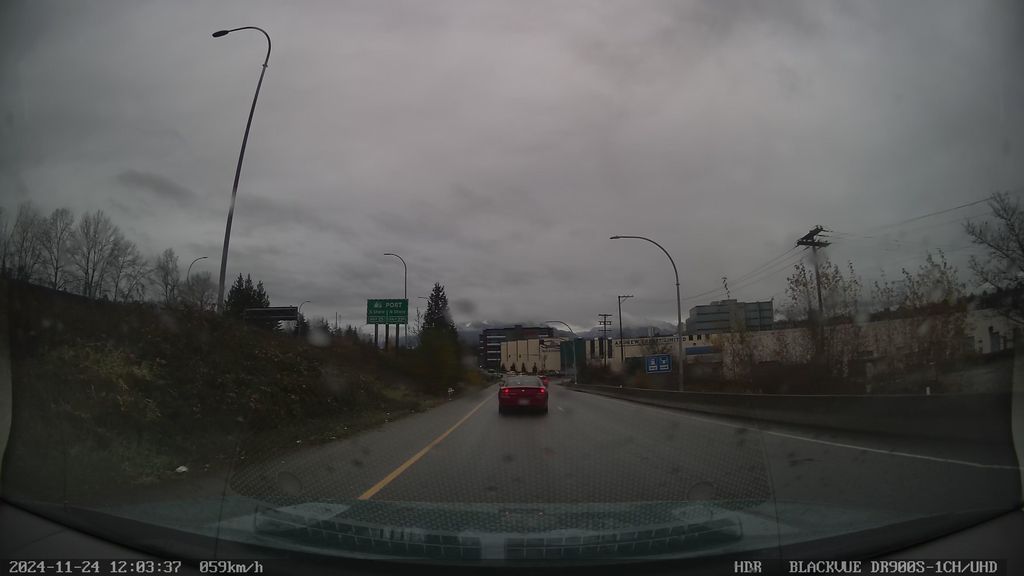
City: vancouver